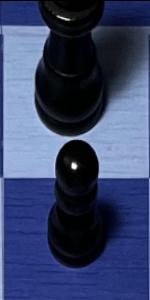
Label: Pawn_Black